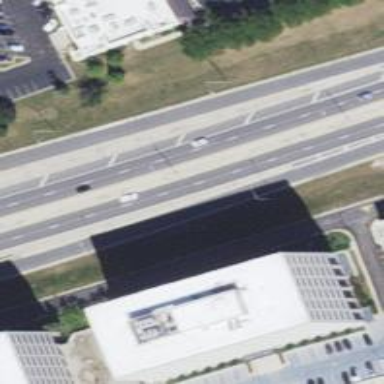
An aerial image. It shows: Primary link road with asphalt surface.